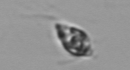
Label: Oxytoxum